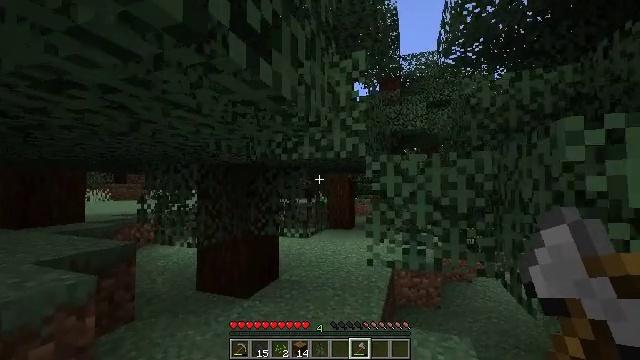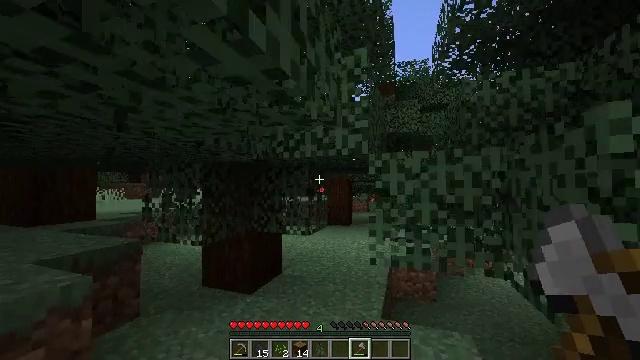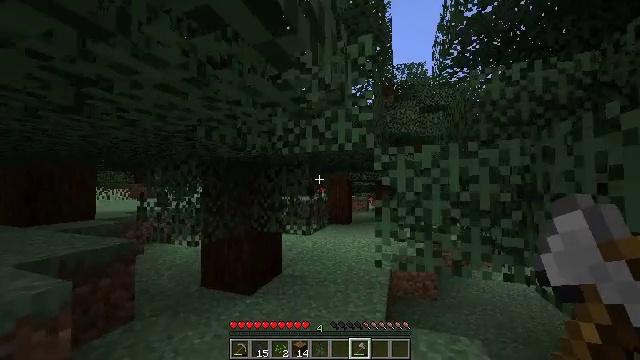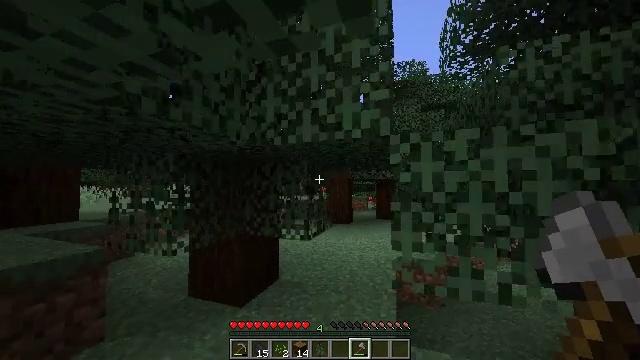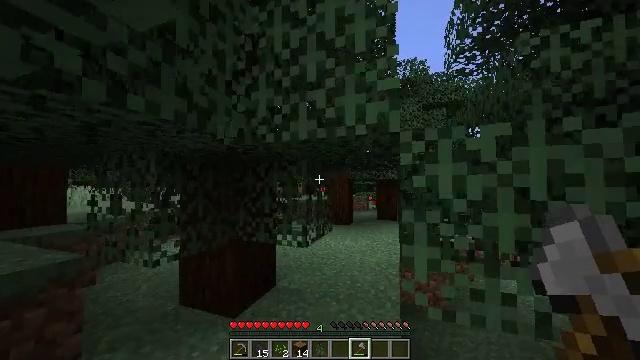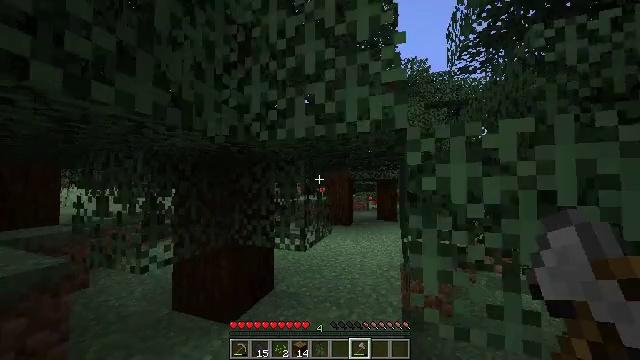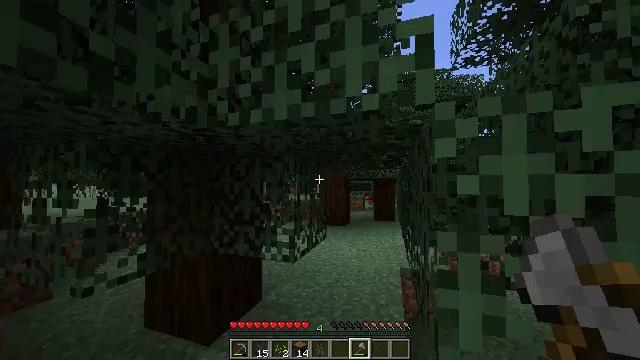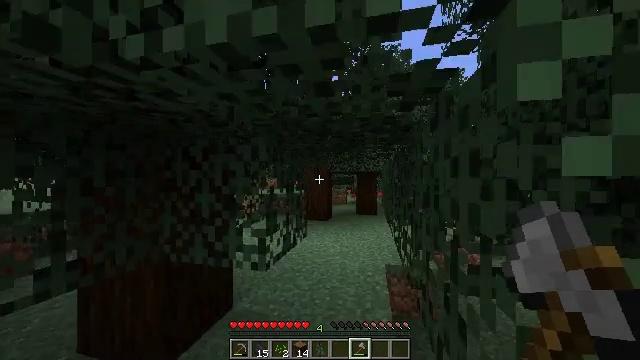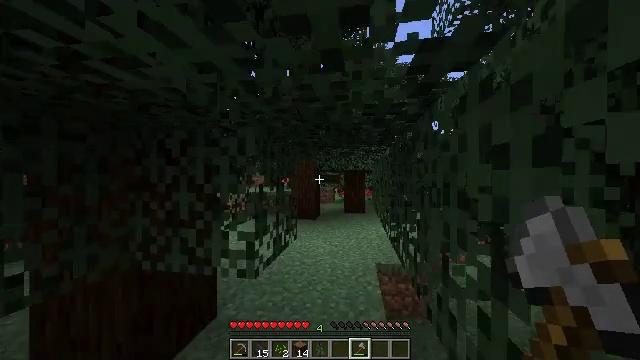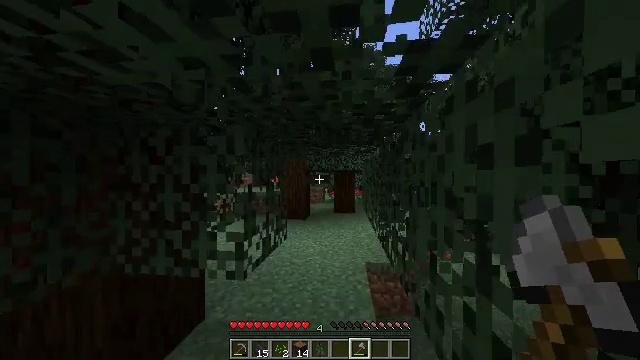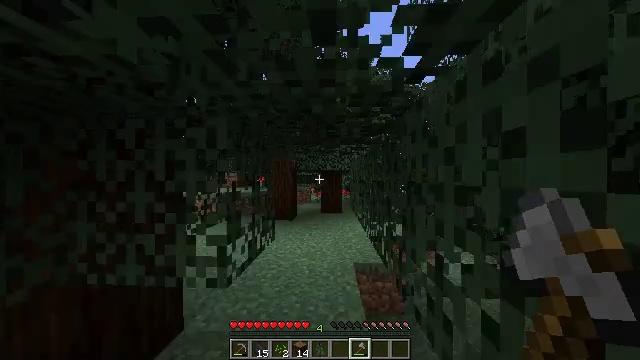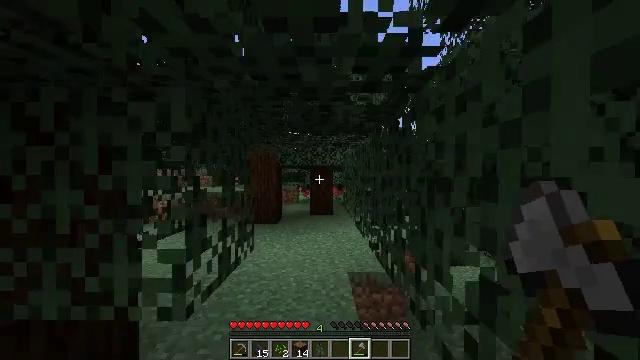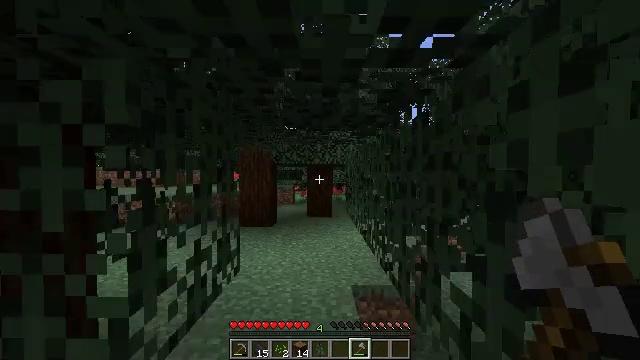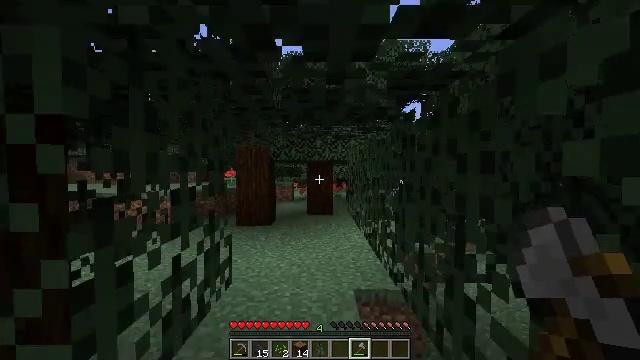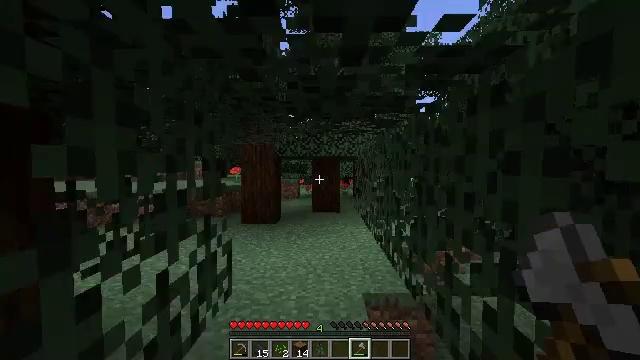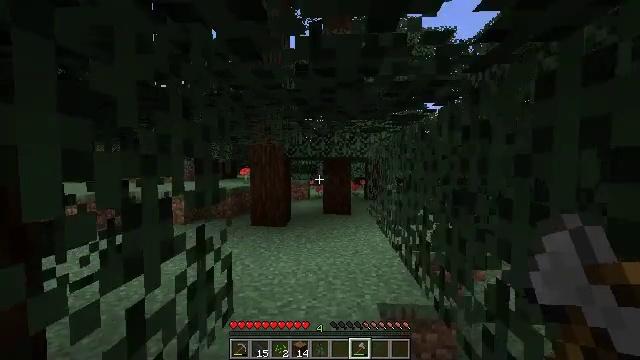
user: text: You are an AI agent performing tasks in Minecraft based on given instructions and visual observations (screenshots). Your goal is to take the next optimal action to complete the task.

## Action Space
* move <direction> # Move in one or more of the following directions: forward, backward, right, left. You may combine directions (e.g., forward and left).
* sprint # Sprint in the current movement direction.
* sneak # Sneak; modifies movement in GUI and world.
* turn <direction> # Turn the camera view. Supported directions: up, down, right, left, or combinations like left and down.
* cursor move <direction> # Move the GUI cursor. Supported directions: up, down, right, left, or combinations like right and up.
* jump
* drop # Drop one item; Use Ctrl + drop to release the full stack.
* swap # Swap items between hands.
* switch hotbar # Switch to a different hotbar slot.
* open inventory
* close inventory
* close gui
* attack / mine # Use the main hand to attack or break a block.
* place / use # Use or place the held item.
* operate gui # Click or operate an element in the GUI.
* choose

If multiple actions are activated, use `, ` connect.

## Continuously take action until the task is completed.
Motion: motion action
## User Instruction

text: Remove the large fern from the terrain.
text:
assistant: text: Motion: move forward
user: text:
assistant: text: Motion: move forward
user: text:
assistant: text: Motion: move forward
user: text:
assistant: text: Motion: move forward
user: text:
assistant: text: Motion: move forward
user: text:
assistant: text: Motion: move forward, turn right
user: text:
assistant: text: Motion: move forward, turn right and down
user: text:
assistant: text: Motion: move forward, turn right
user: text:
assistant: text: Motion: move forward, turn right
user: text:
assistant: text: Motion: move forward, turn right
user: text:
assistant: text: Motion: move forward, turn right
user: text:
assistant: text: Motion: move forward
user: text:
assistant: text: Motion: move forward
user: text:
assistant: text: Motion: move forward, turn left
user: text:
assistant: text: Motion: move forward, turn left
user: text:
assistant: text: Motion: move forward
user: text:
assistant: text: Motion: move forward
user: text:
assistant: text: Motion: move forward, turn left
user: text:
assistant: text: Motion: move forward, turn left
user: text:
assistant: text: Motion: move forward, turn left
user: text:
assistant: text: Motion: move forward, turn left
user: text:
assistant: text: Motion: move forward, turn left
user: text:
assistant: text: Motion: move forward, turn left
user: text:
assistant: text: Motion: move forward, turn left
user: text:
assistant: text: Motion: move forward, turn left
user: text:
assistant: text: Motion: move forward, turn left
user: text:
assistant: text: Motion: move forward, turn left
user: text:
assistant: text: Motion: turn left
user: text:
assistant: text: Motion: no_op
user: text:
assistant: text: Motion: move forward